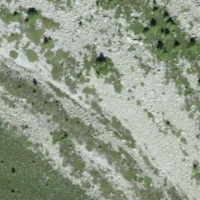
EUNIS habitat code: 45
Species observed at this site:
Nucifraga caryocatactes
Rupicapra rupicapra
Saxifraga exarata
Capreolus capreolus